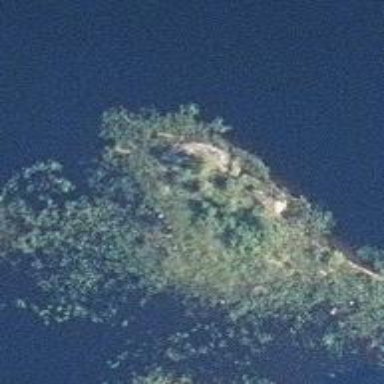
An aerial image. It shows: Islet surrounded by woodland.